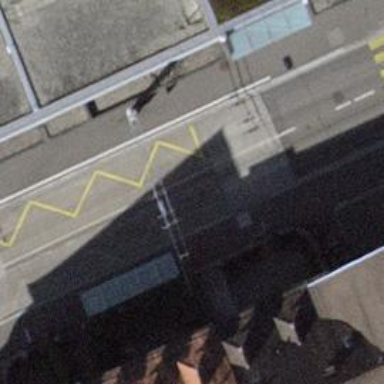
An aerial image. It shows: Bus stop for trolleybuses with designated stop position for public transport.